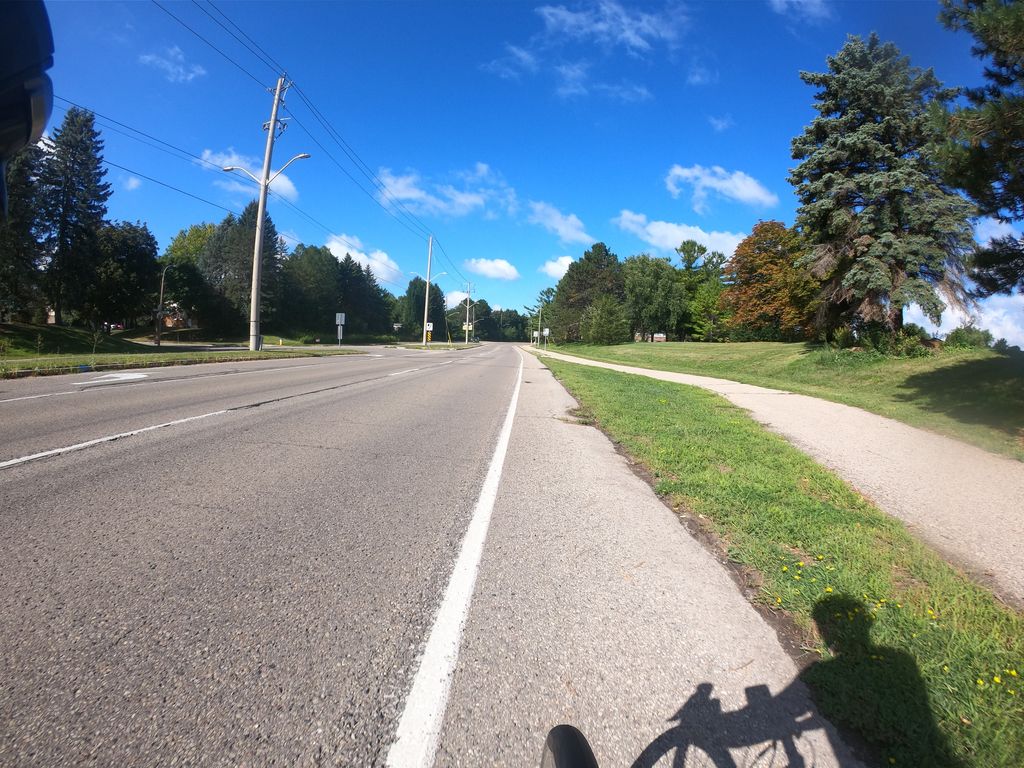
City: kitchener-waterloo